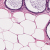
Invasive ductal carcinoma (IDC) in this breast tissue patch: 0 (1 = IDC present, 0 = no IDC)